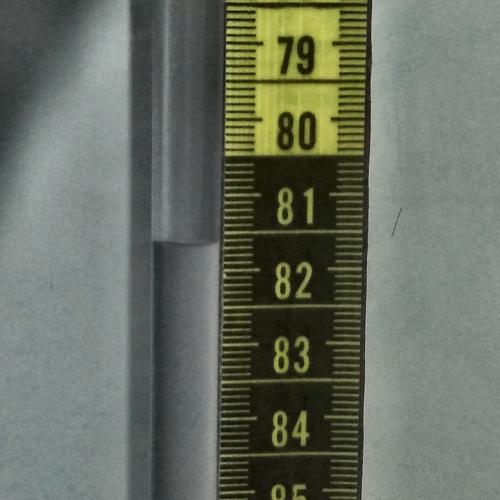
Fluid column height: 81.6 cm